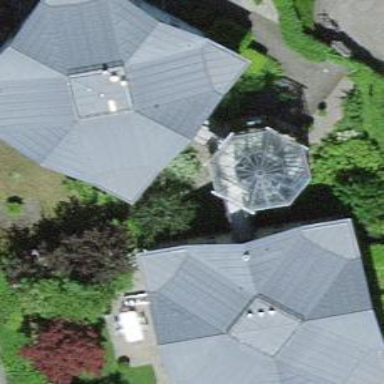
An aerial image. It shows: View of roof of building.